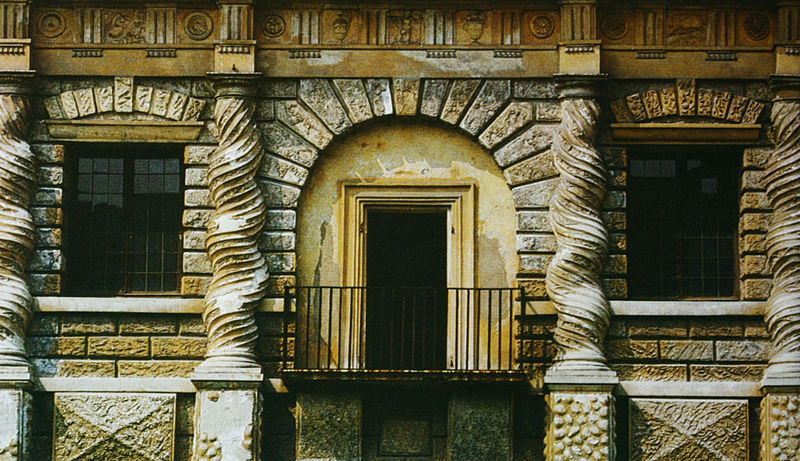
Titel: Detail der Fensterfront zum Cortile della Mostra (oder della Cavallerizza)
Künstler: Giulio Romano
Standort: Mantua
Institution: Palazzo Ducale
Schlagwörter: dunkel, schatten, gelb, ocker, fenster, glas, grau, hell, licht, säule, säulen, tür, gebäude, haus, zaun, beige, wand, architektur, barock, rahmen, sockel, stein, steine, gitter, front, rund, kanneliert, balkon, relief, bogen, fassade, mauer, pilaster, detail, verzierung, metall, geländer, tor, foto, fotografie, photographie, offen, kreuz, palast, balustrade, scheiben, gedreht, architrav, photo, fries, gemäuer, portal, rustika, sims, gesims, putz, quader, vergittert, sturz, vatikan, kerben, fesnter, gebälk, bildhauer, ädikula, triglyphen, metopen, blendbogen, ädikulum, st peter, fenstersturz, nachbildung, kreu, einkerbungen, detailausschnitt, gebäude fassade säulen gedreht balkon, colonna sacra, tordiert, ensäulen, diamantschnitt